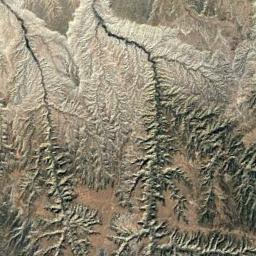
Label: mountain